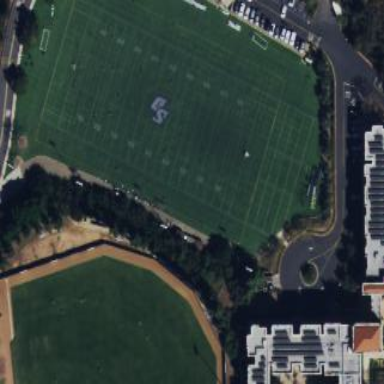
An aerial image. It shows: Pitch for American football.